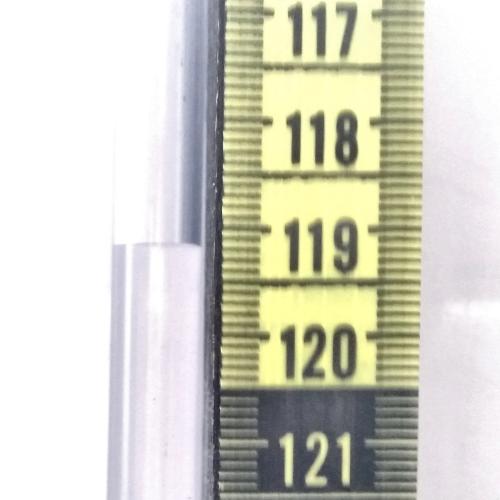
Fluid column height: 119.2 cm